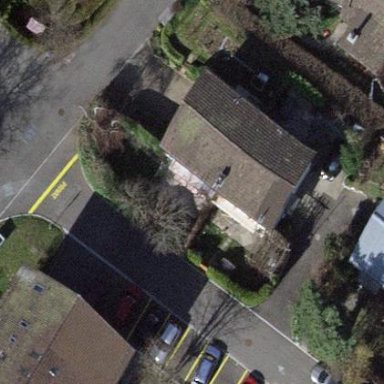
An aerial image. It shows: Terrace building.